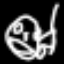
Label: frog